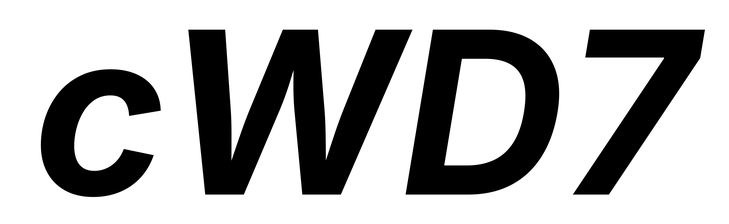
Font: Inter-Italic_Bold_Italic